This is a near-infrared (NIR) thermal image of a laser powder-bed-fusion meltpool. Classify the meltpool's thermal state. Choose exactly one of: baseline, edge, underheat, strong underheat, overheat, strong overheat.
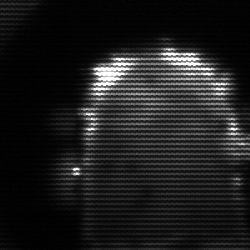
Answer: baseline